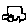
Label: car